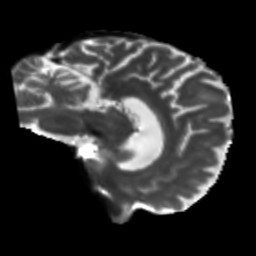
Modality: T2w
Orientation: sagittal
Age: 58
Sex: male
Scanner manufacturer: siemens
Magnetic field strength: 3 T
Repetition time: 5.47 s
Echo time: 0.0854 s